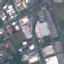
Label: Industrial